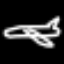
Label: airplane